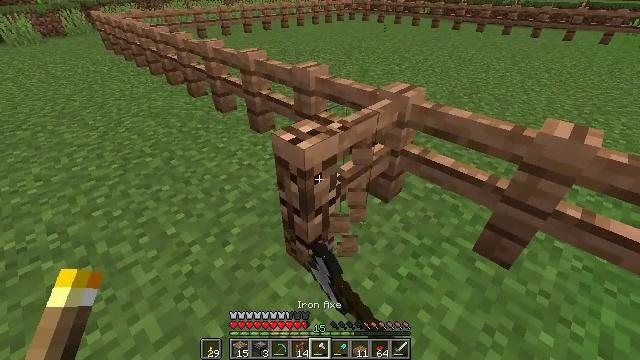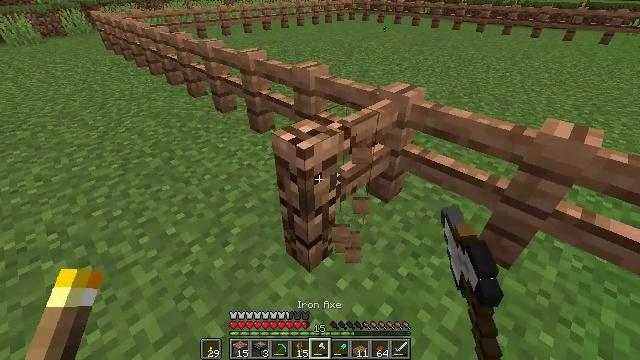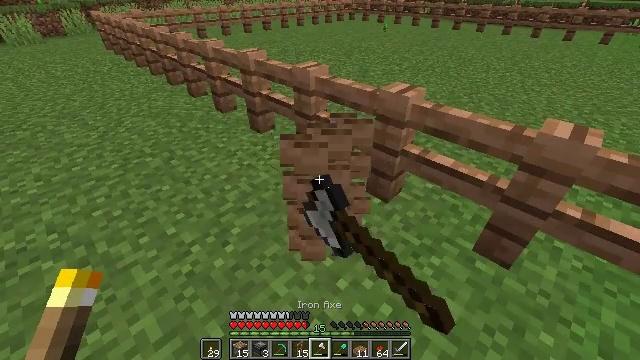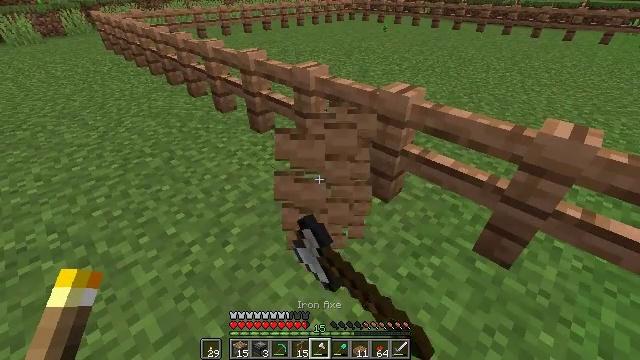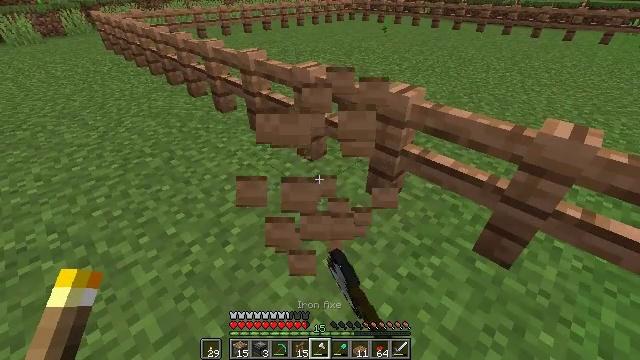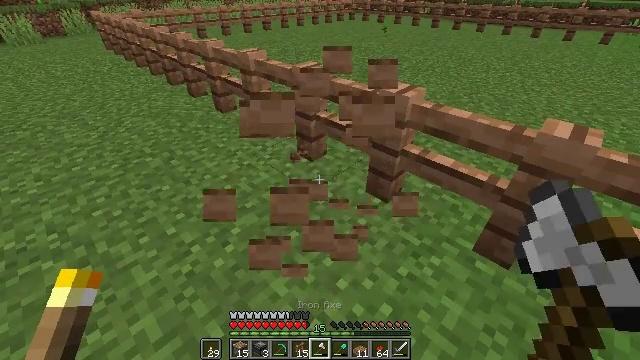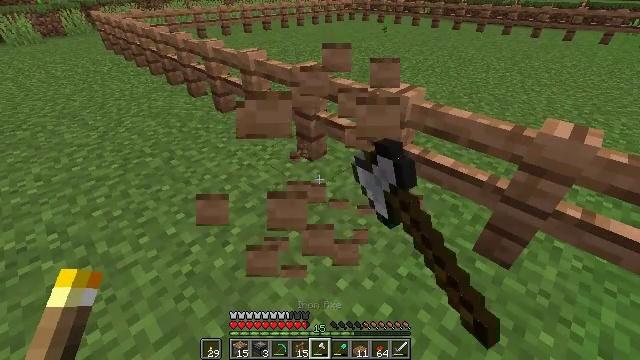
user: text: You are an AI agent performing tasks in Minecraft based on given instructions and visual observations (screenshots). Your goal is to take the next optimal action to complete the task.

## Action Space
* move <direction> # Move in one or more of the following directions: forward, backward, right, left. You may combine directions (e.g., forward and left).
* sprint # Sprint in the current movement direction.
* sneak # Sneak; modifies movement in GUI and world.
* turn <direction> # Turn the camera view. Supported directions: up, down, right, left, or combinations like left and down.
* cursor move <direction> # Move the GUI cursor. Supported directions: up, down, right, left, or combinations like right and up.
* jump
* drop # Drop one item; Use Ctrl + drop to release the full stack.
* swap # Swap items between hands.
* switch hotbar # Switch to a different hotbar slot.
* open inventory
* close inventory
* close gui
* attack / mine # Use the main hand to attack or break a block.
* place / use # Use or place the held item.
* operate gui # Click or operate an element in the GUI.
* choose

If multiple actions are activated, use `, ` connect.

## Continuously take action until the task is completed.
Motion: motion action
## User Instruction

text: Disassemble the jungle fence from a structure.
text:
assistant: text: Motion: attack / mine
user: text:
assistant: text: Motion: attack / mine
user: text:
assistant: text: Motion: attack / mine
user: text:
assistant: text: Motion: attack / mine
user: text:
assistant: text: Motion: attack / mine
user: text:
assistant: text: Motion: attack / mine
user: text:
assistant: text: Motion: attack / mine